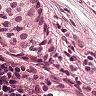
Metastatic tissue present: yes